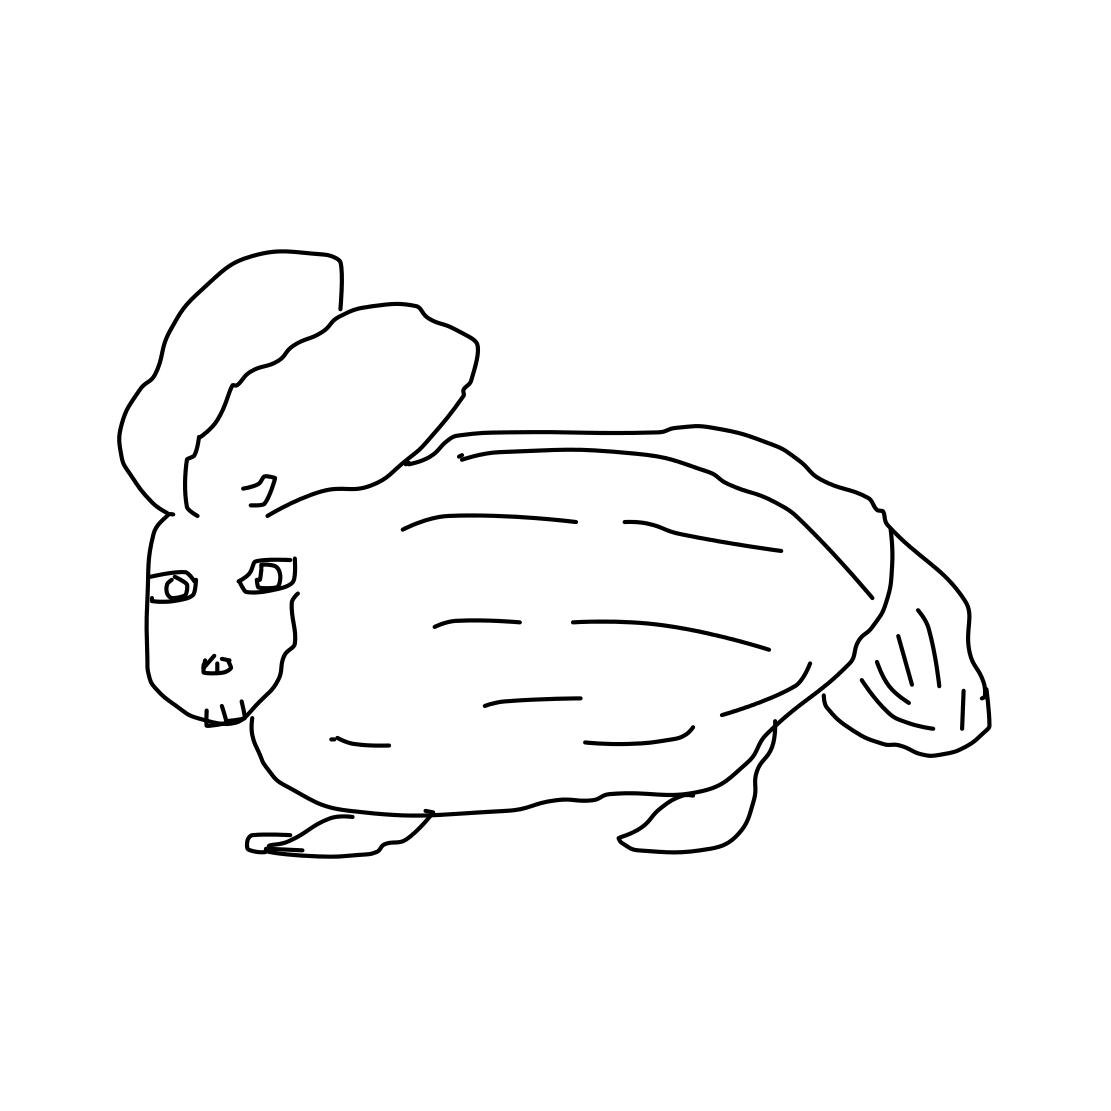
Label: rabbit